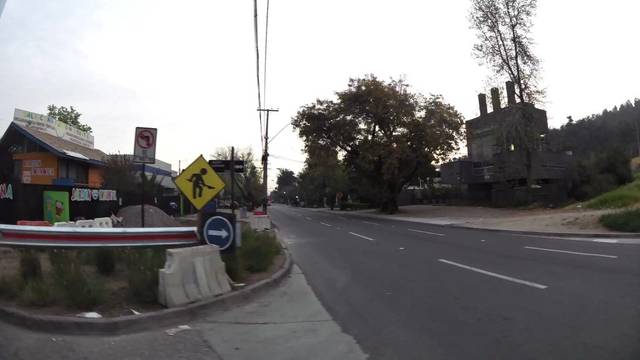
Region: Chile
Coordinates: -33.413, -70.608